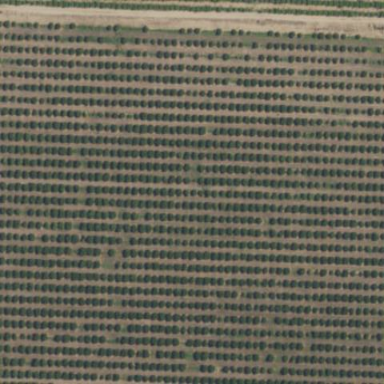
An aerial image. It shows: Orange orchard with rows of orange trees.